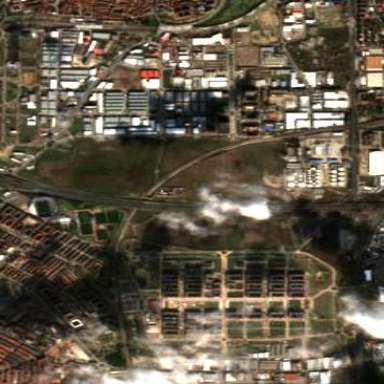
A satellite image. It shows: Industrial area.